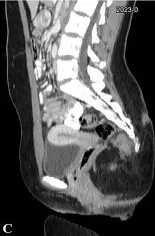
Selected sagittal CT cuts of the pelvis with oral and IV contrast (Venous phase) from left to right sides of the body (A-D), showing the mentioned gluteal mass. The cystic component of the mass is noted at the right gluteal region and the pre-coccygeal portion is well shown in C.
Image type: radiology (ct)